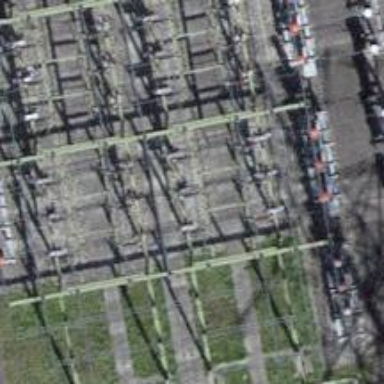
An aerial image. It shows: Power line with 3 cables in bay configuration.